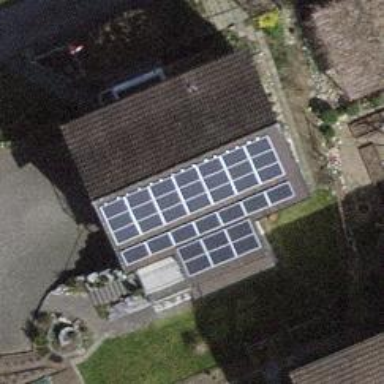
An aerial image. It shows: Solar power generator.